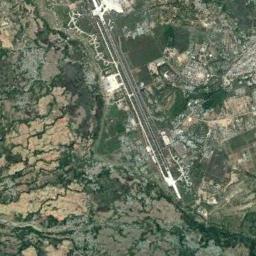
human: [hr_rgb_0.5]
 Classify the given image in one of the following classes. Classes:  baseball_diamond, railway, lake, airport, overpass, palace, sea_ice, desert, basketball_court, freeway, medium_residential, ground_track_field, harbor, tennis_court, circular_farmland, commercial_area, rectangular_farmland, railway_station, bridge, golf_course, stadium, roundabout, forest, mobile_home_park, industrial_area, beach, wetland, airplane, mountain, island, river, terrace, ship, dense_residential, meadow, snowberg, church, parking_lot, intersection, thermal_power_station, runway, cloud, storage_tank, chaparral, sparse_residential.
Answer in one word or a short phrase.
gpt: airport